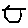
Label: hexagon